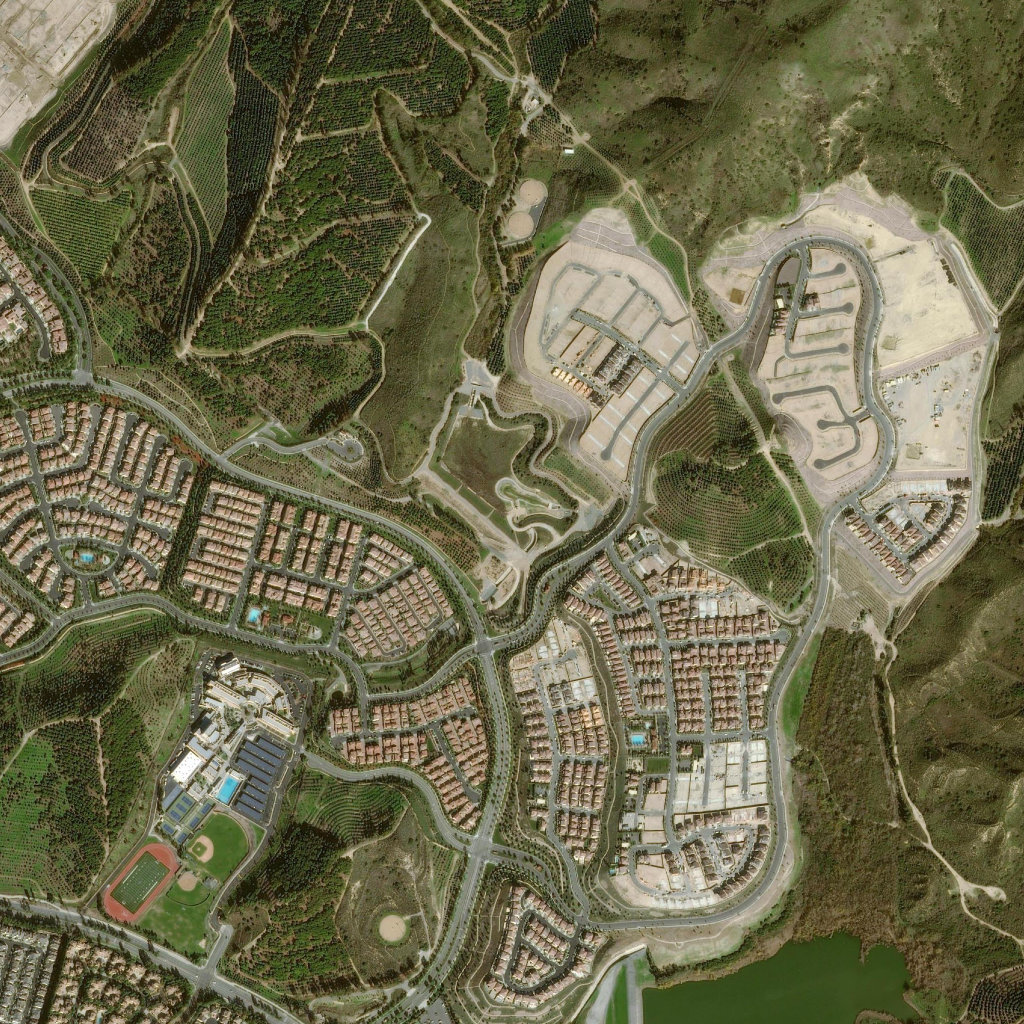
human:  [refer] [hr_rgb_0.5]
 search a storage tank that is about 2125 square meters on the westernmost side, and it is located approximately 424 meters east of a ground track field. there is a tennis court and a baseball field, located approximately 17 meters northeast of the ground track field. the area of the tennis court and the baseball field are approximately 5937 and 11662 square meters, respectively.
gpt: <box>[[36, 88, 40, 92, 0]]</box>